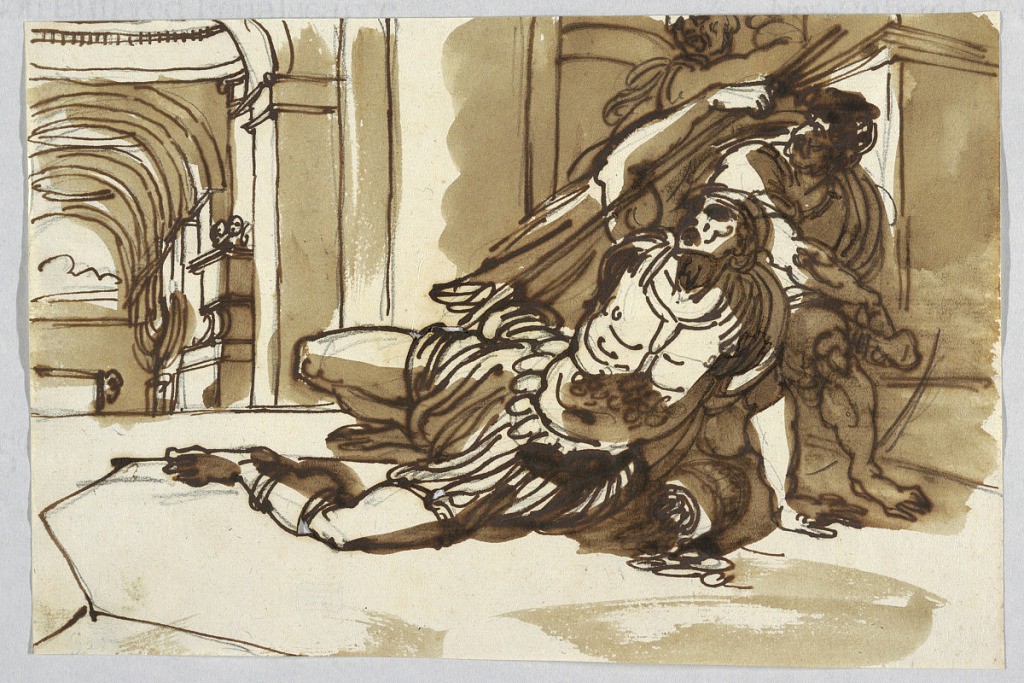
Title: Two Studies of Sybils
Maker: Felice Giani, Italian, 1758–1823
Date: ca. 1815
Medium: Pen and brown ink, brush and dark brown wash, over traces of black chalk white wove paper
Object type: Sketchbook folio
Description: Upper drawing of seated Sybil, facing front, flanked by putti, one with tablet. Lower drawing of seated Sybil, with two putti at center holding tablet.